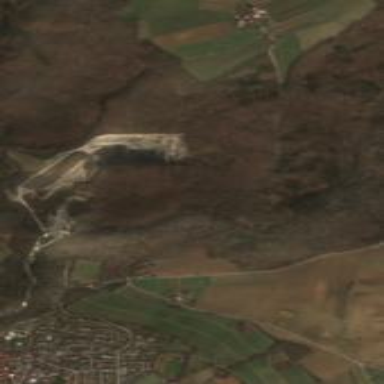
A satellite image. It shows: Quarry area.